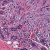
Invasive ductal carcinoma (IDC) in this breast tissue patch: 1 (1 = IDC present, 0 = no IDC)